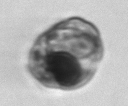
Label: Proterythropsis